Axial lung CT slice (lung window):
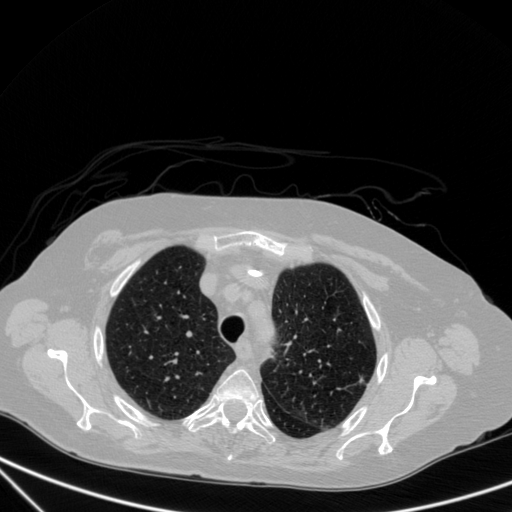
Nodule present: no